Aerial crown-view tile of a tropical tree (Barro Colorado Island, Panama), acquired 20241216:
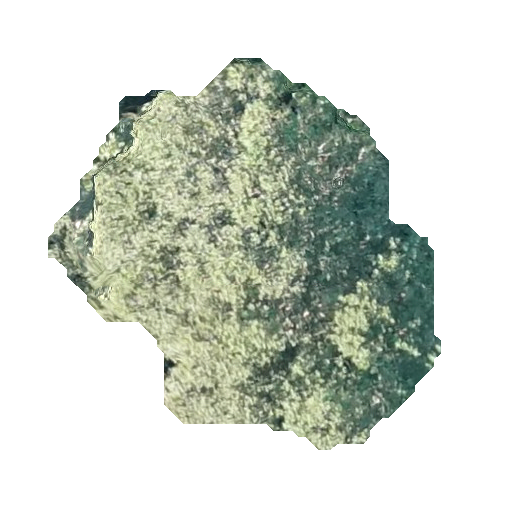
Species: Calophyllum longifolium
GBIF accepted scientific name: Calophyllum longifolium
Crown area: 145.908 m²